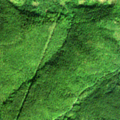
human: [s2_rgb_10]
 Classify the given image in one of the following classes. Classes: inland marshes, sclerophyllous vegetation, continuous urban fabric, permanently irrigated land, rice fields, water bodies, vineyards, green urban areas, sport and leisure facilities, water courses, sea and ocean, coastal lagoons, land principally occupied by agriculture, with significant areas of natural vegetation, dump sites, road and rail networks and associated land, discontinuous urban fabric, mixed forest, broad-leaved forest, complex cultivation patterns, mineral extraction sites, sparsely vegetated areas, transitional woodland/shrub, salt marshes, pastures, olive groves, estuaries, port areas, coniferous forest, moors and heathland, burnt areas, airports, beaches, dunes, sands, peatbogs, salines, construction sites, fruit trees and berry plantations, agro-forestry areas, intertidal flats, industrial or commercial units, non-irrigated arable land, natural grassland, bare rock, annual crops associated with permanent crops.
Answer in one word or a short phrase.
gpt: mineral extraction sites, complex cultivation patterns, land principally occupied by agriculture, with significant areas of natural vegetation, broad-leaved forest, transitional woodland/shrub